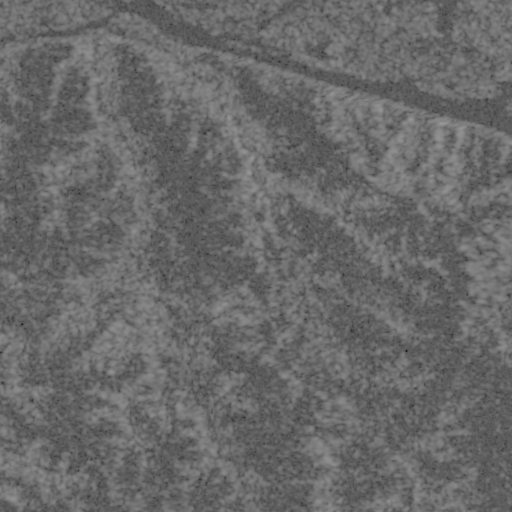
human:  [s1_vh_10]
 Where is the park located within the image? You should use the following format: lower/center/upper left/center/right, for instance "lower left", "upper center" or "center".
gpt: The park is located in the upper left of the image.
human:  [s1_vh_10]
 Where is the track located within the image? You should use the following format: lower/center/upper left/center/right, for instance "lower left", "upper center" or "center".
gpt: There is no track in the image.

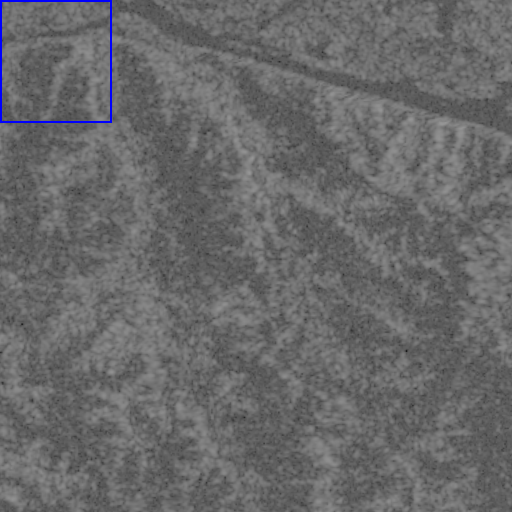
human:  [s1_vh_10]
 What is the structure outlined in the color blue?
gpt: The structure outlined in blue is a park.
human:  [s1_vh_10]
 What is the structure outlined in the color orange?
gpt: There is no orange outline.